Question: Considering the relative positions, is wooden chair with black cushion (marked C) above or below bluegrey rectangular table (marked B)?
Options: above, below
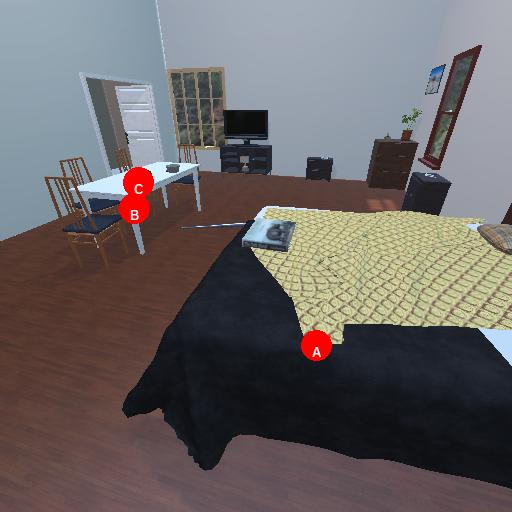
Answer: above